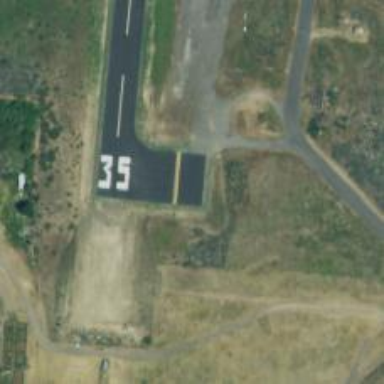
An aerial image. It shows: Image of taxiway at airport.